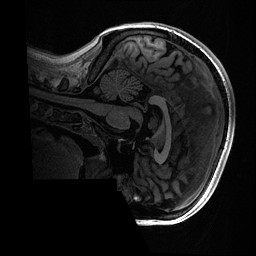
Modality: T1w
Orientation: sagittal
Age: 19
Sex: female
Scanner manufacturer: ge
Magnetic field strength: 3 T
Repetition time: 0.006952 s
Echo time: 0.00292 s